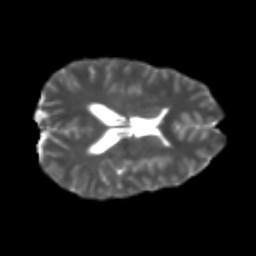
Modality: T2w
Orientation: axial
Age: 22
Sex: male
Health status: healthy
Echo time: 0.074 s